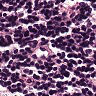
Metastatic tissue present: no